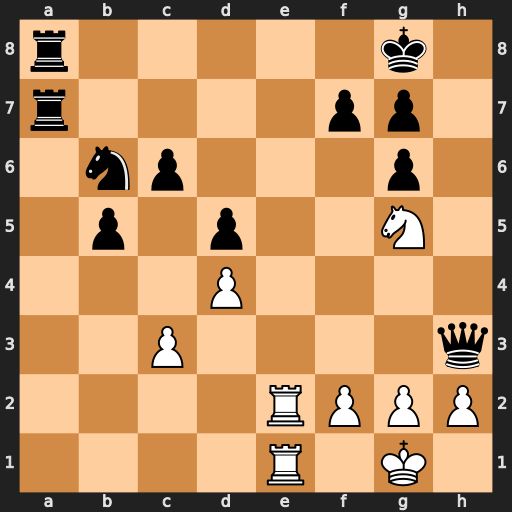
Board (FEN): r5k1/r4pp1/1np3p1/1p1p2N1/3P4/2P4q/4RPPP/4R1K1
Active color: w
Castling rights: -
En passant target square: -
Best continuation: Re8+ Rxe8 Rxe8#